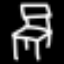
Label: chair